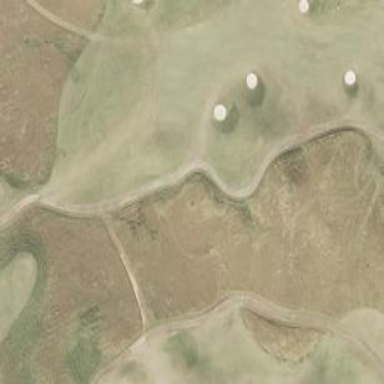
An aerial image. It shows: Rough area on grassy golf course.